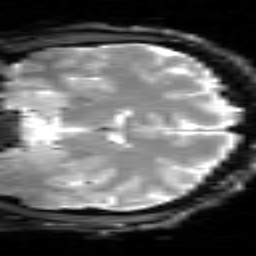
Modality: inplaneT2
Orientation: coronal